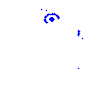
Particle: electron